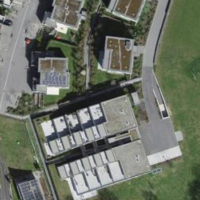
EUNIS habitat code: 24
Species observed at this site:
Geranium sanguineum